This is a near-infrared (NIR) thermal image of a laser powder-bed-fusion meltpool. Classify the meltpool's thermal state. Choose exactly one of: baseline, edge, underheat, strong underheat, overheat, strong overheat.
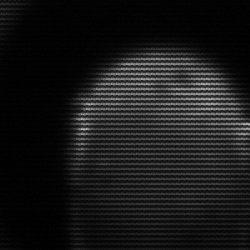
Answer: edge